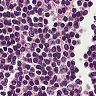
Metastatic tissue present: no